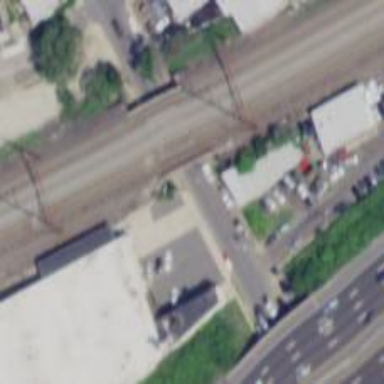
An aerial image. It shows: Railway yard.